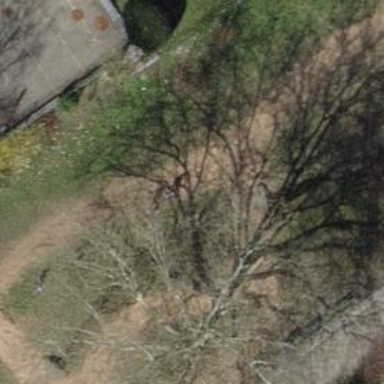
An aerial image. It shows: Footway with surface made of woodchips.